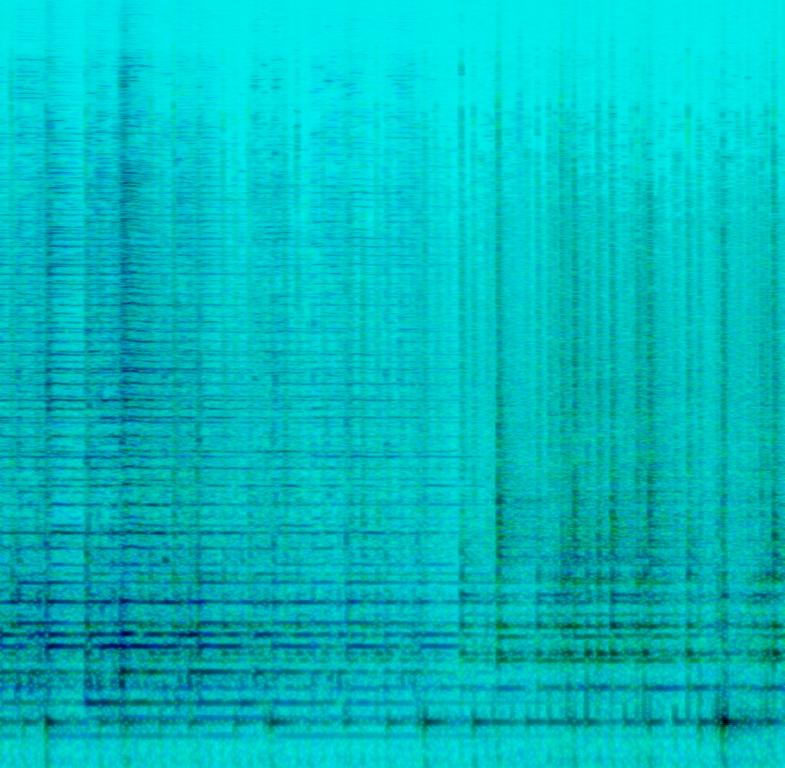
This is an Iranian classical music piece. There is no singer in the piece. The melody is being played by the tar which is an Iranian lute. The rhythm is being played by the daf which is an Iranian percussion instrument. The atmosphere is profound. This piece could be playing in the background at an Iranian cuisine restaurant. It could also be used in the soundtrack of a mystery movie that takes place in the Middle East.